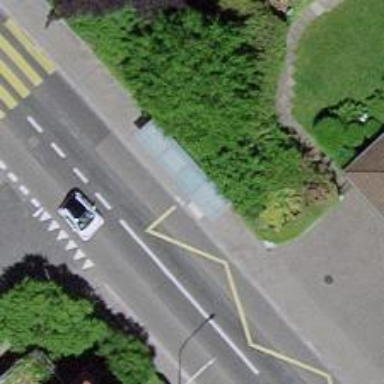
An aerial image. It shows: Asphalt platform for public transport with shelter.